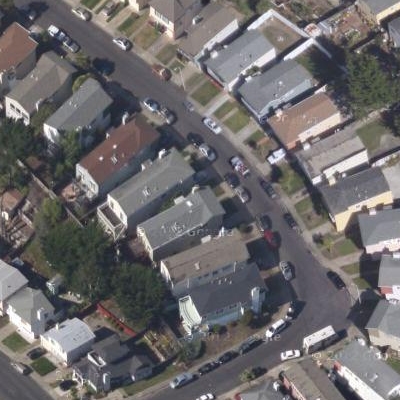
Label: fResident